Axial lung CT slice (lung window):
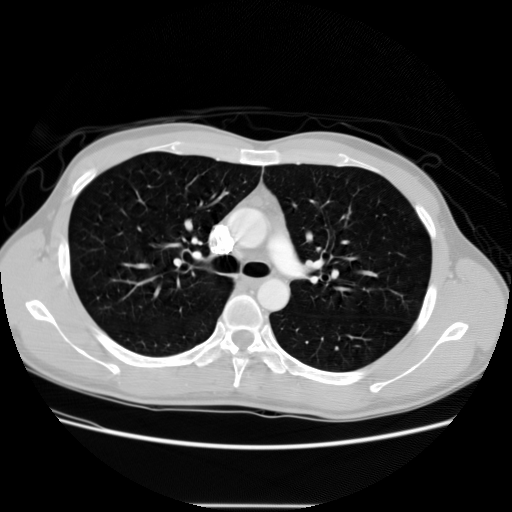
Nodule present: no